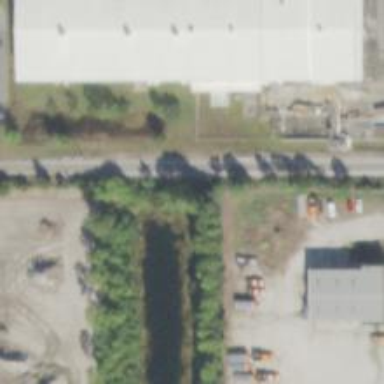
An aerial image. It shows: Disused railway spur line.